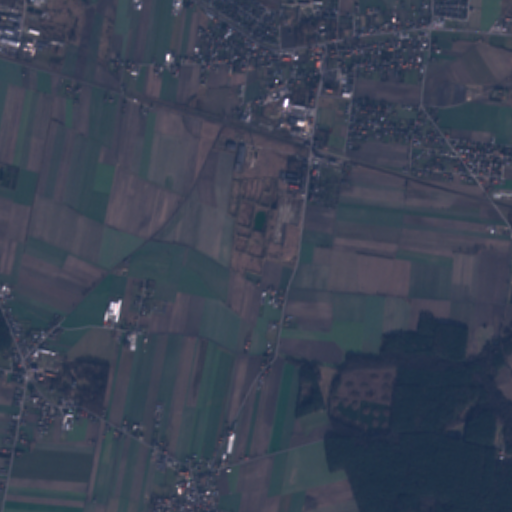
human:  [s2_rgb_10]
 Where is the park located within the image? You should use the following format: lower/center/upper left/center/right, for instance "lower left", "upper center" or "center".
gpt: The park is located in the upper center of the image.
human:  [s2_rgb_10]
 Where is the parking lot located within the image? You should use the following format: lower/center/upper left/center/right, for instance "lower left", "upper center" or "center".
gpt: The parking lot is located in the upper of the image.
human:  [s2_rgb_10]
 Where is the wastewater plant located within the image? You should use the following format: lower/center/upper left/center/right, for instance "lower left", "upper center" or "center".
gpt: The wastewater plant is located in the upper right of the image.
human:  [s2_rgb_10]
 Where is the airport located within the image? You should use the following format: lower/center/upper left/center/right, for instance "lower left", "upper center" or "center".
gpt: There is no airport in the image.